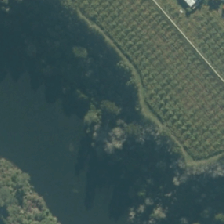
Land cover: lake_pond